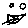
Label: smiley face